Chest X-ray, AP view. Patient: 59 years old, sex F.
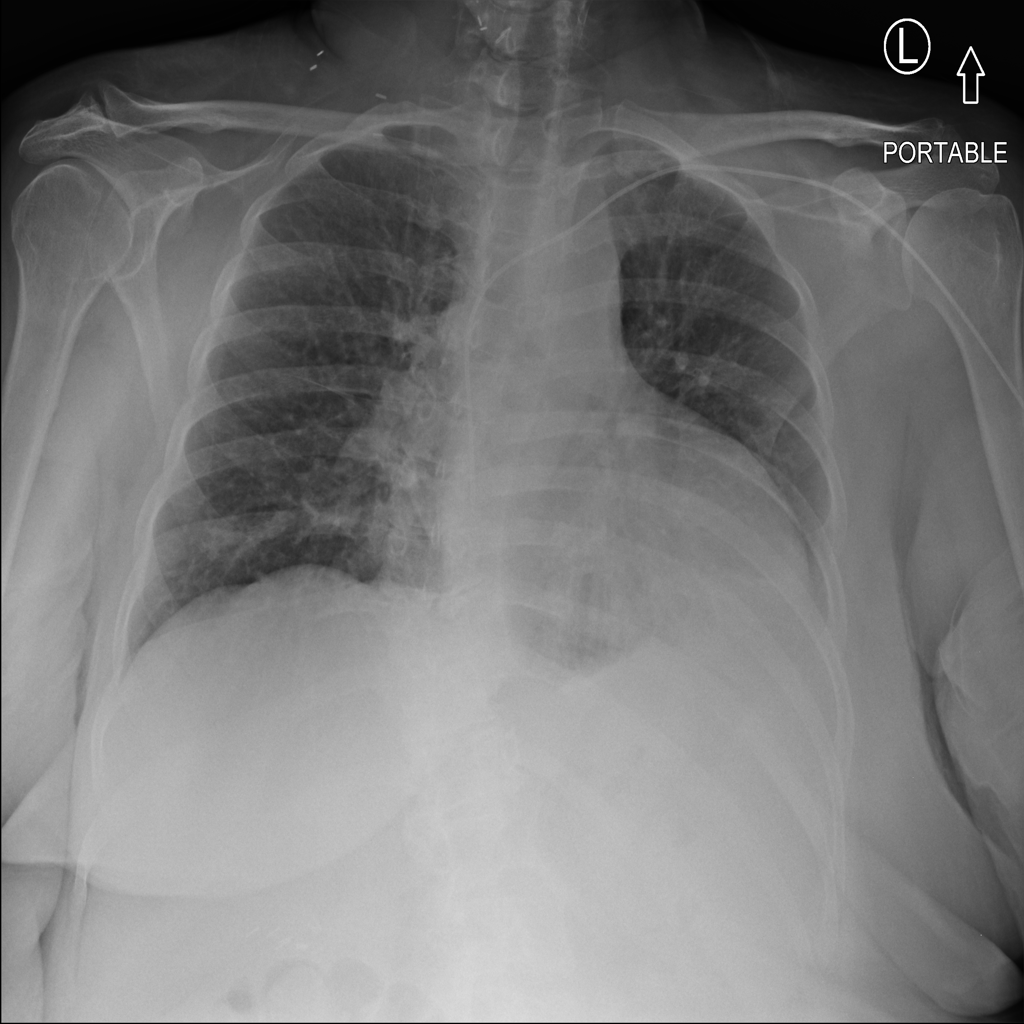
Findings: No Finding